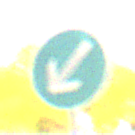
Verkehrszeichen: VorgeschriebeneVorbeifahrtLinks
Umgebung: Outdoor, RoadRail
Tageszeit: SunriseSunset
Wetter: Clear
Licht: Natural
Jahreszeit: NotSpecified
Kontrast: LowContrast